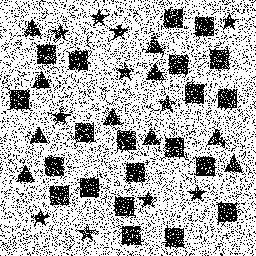
Squares: 21
Triangles: 10
Stars: 11
Total shapes: 42